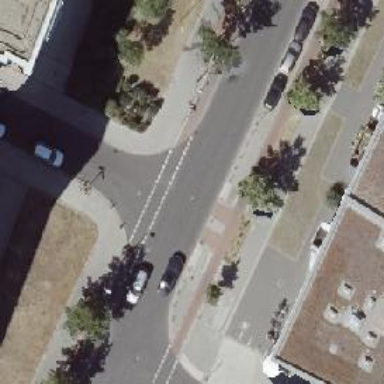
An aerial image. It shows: Unmarked crossing on the road.